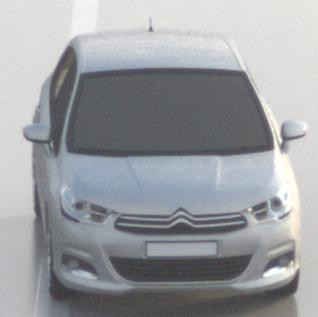
Make: Citroen
Model: C4 VTi 95
Detailed model: C4 (II)
Model produced from: 2012/08
Model produced until: 2013/06
Doors: 5
Color: white
Road condition: wet road
Daytime: sunrise or sunset
Contrast: low contrast